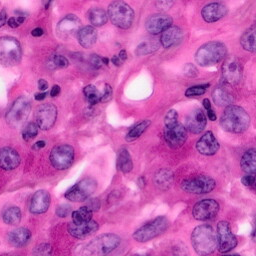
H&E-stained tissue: Pancreatic